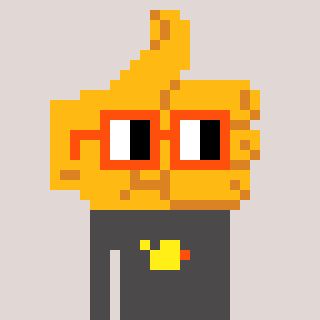
a pixel art character with square orange glasses, a thumbsup-shaped head and a grayscale-colored body on a warm background